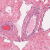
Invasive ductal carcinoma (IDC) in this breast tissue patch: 0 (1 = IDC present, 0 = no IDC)